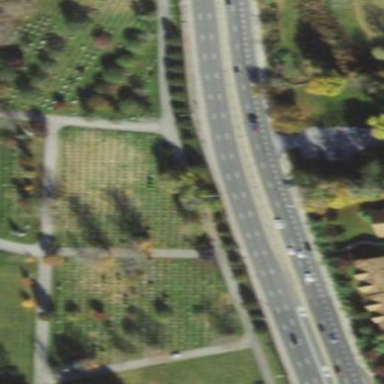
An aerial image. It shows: Sector in the cemetery.